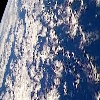
Label: cloud